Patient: sex F, age 61
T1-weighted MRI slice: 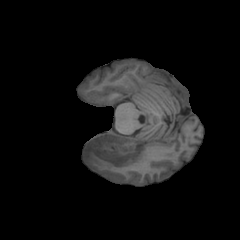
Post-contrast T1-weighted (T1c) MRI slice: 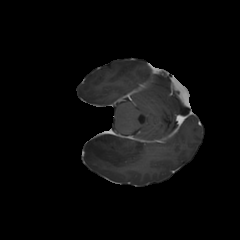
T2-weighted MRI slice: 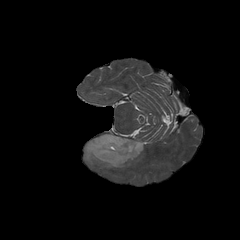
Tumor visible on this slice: yes
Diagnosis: Astrocytoma, IDH-wildtype
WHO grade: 2